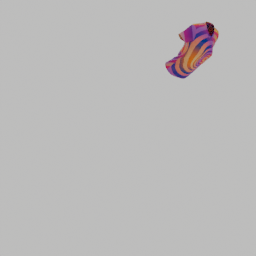
Label: people